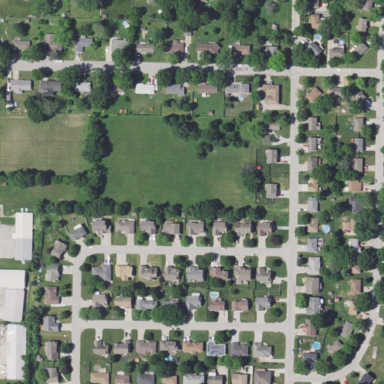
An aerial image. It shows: This residential area consists of single-family homes.